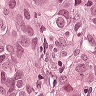
Metastatic tissue present: yes